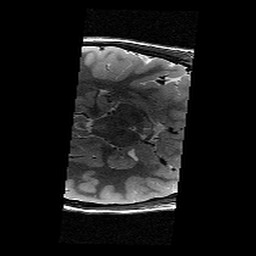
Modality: T2w
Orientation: axial
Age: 10
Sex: female
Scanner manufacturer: siemens
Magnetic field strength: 3 T
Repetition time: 9.23 s
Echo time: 0.067 s